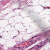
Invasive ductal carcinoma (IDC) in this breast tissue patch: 0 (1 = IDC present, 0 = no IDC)